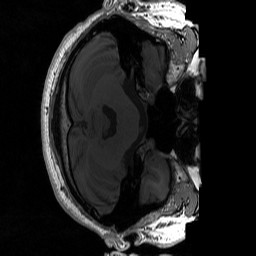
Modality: T1w
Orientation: axial
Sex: male
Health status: ill
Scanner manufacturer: siemens
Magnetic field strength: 3 T
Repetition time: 1.57 s
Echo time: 0.00275 s